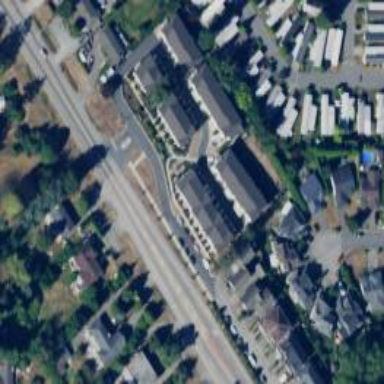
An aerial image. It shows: Condominium in residential area.